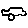
Label: car